Question: I'm using in my app ZXing library for generating QR code. I want to generated QR code that should fits to the width of the screen (maybe some small padding).
If I set width of the screen as width size of QR code I get smaller QR code. Look at the screenshot (it's 320x240 resolution). I want QR code to fit the black area. Why is QR code in red so small?
How do I stretch it to the black area?

My code:
'''
Display display = getWindowManager().getDefaultDisplay();
Point size = new Point();
display.getSize(size);
int width = size.x;
Bitmap bm = encodeAsBitmap(mGeneratedURL, BarcodeFormat.QR_CODE, width, width);
qrcodeImage.setImageBitmap(bm);
'''
Generating QR code:
'''
private Bitmap encodeAsBitmap(String contents, BarcodeFormat format, int img_width, int img_height) throws WriterException {
String contentsToEncode = contents;
if (contentsToEncode == null) {
return null;
}
Map<EncodeHintType, Object> hints = null;
String encoding = guessAppropriateEncoding(contentsToEncode);
if (encoding != null) {
hints = new EnumMap<EncodeHintType, Object>(EncodeHintType.class);
//hints.put(EncodeHintType.CHARACTER_SET, encoding);
hints.put(EncodeHintType.MARGIN, 0); /* default = 4 */
}
MultiFormatWriter writer = new MultiFormatWriter();
BitMatrix result;
try {
result = writer.encode(contentsToEncode, format, img_width, img_height, hints);
} catch (IllegalArgumentException iae) {
// Unsupported format
return null;
}
int width = result.getWidth();
int height = result.getHeight();
int[] pixels = new int[width * height];
for (int y = 0; y < height; y++) {
int offset = y * width;
for (int x = 0; x < width; x++) {
pixels[offset + x] = result.get(x, y) ? RED : Color.BLACK;
}
}
Bitmap bitmap = Bitmap.createBitmap(width, height,
Bitmap.Config.ARGB_8888);
bitmap.setPixels(pixels, 0, width, 0, 0, width, height);
return bitmap;
}
'''
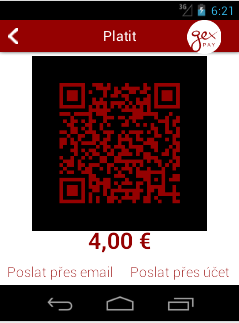
Answer: I find a problem!
This line:
'''
String encoding = guessAppropriateEncoding(contentsToEncode);
'''
returns null
So It doesn't set
'''
EncodeHintType.MARGIN.
'''
Remove the codition and it should be ok.
'''
//if (encoding != null) {
hints = new EnumMap<EncodeHintType, Object>(EncodeHintType.class);
//hints.put(EncodeHintType.CHARACTER_SET, encoding);
hints.put(EncodeHintType.MARGIN, 0); /* default = 4 */
//}
'''